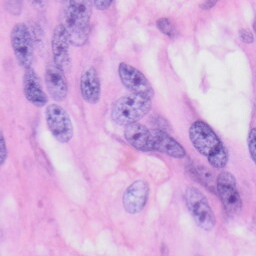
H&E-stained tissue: Skin